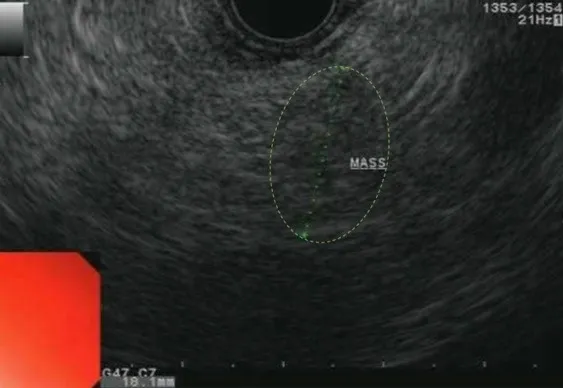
Endoscopic ultrasound. Isoechoic, heterogeneous, mixed solid, and cystic mass in the neck of the pancreas. Largest dimensions 23 mm by 21 mm.
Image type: radiology (ultrasound)